Question: When using my radial gradient algorithm with the Spread property set to Reflect or Repeat, I get crazy ass moire when the bands are too close together. This is normal.
What I have been trying to understand is how to figure out this happens, or if it's at all possible to figure this out. If I can determine some kind of "distinct<->muddled" value, I can use it as a weight to blend between the gradient color at a given pixel and a weighted average of all the colors, thereby mitigating the moire.
I know this is quite an obscure topic, and maybe this is more of a math question, but does anybody have any ideas?
For reference, my algorithm is similar to <URL>.
Here is what my code gives now:

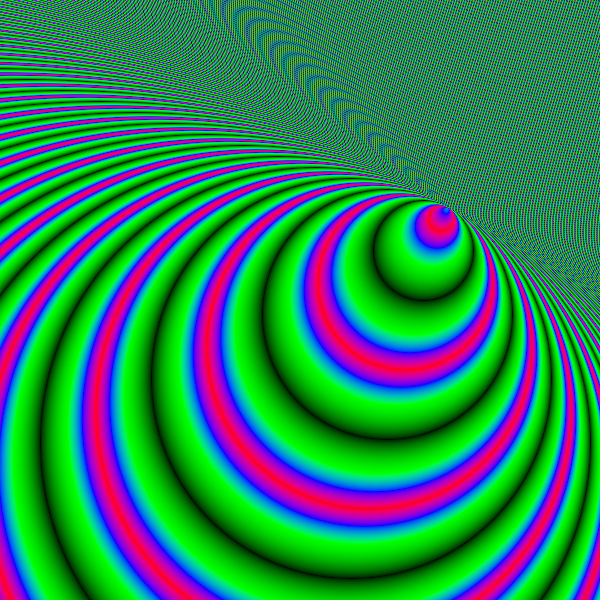
Answer: Use a 3x3 filter and for each 3x3 pixel patch compute the color variance. E.g. for each two adjacent pixels in the patch ( e.g pix( 0,0 ) and pix(0,1)) get the absolute value of the difference between each color channel, square it and sum.
So something like:
'''
double pixelVariance( pix a, pix b )
{
double variance = 0;
variance += ( a.red - b.red ) * ( a.red - b.red );
variance += ( a.green - b.green ) * ( a.green - b.green );
variance += ( a.blue - b.blue ) * ( a.blue - b.blue );
return variance;
}
'''
Then variance for the 3x3 patch:
'''
double patchVariance( Patch patch )
{
double variance = 0;
variance += pixelVariance( patch( 0, 0 ), patch( 0, 1 ));
variance += pixelVariance( patch( 0, 0 ), patch( 1, 0 ));
// etc.
return variance;
}
'''
Patches with high variance are not smooth gradients and are almost certainly going to be high moire areas.